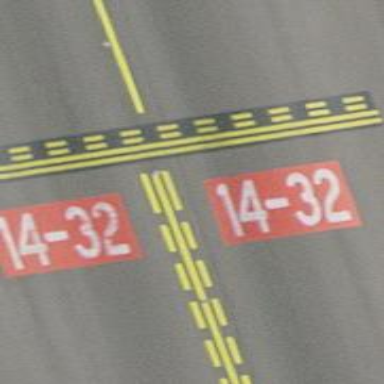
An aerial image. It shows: Runway holding position.